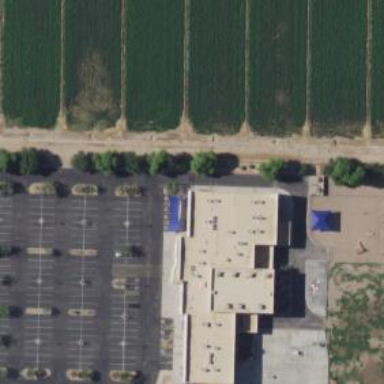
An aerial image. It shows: School.